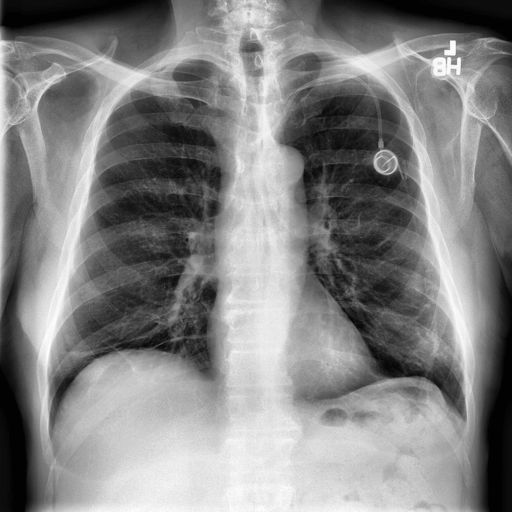
Finding: NORMAL